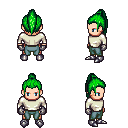
a pixel art fantasy rpg character, male body template, human, light skin, white long-sleeve shirt, teal pants, green long topknot hairstyle, metal gloves, metal boots, four views (front, back, left, right), 2x2 character sprite sheet, small pixel art, hard edges, no anti-aliasing